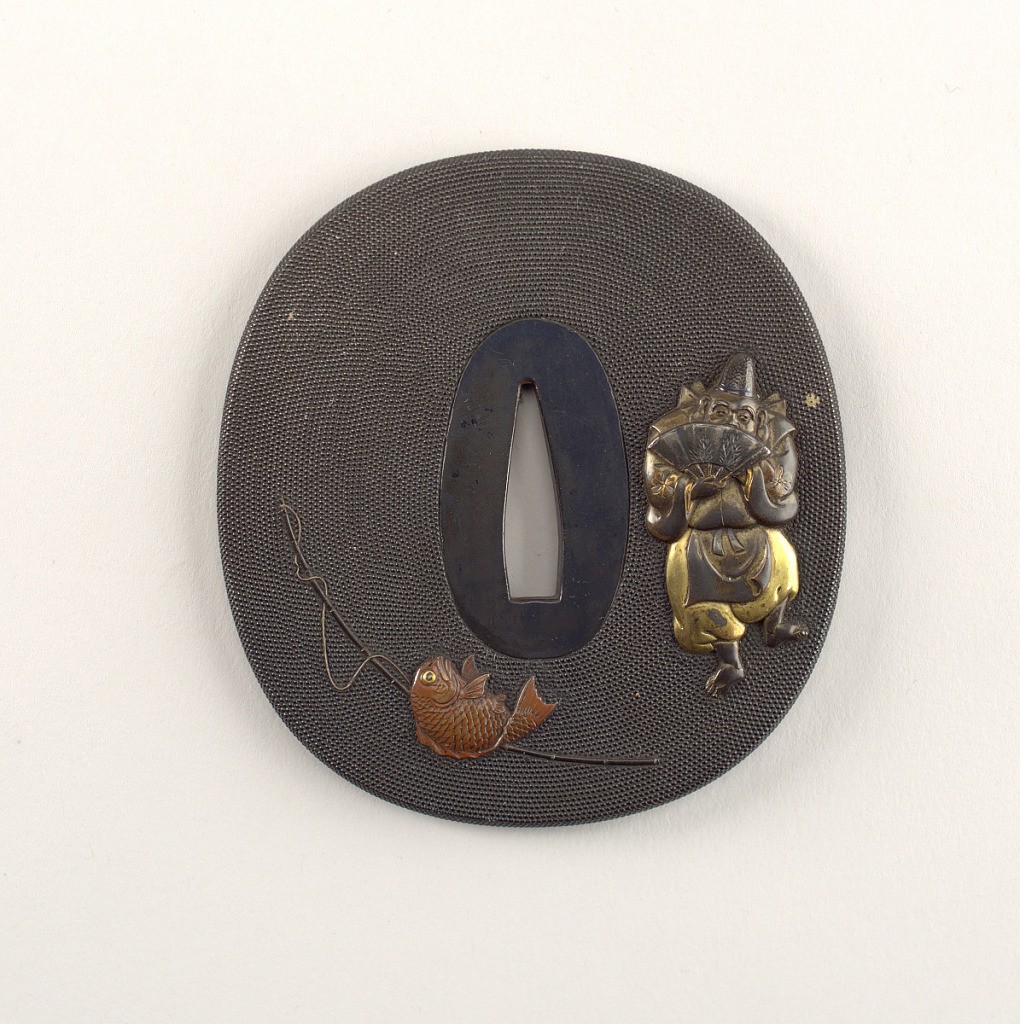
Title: Tsuba
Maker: Iwamoto Konkwan, Japanese, 1755 – 1801
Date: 18th century
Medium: Shakudo (alloy of copper and gold), nanako (surface texture of tiny knobs), takazogan (relief inlay)
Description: This iron and shakudo (copper and gold alloy) tsuba is oval in shape and has a kakunikumimi (high relief rim). The surface shows nanako (a punched pattern of dots) and is decorated with iroyo takabori  (high relief carving), and taka zogan (high relief inlay). The motif is a daishō (big -little) type scene with Ebisu, the god of fishermen and luck, with a sea bream. At the center is the nakago-ana, an opening through which the sword passes. Surrounding this is the seppadai, a flat oval area that is migaki (burnished).